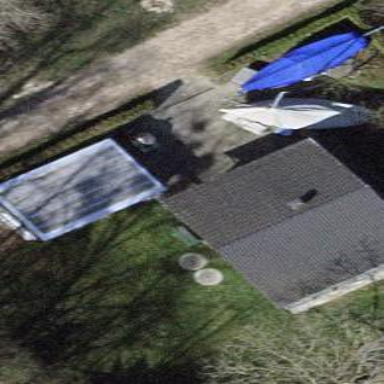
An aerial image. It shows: Garage.